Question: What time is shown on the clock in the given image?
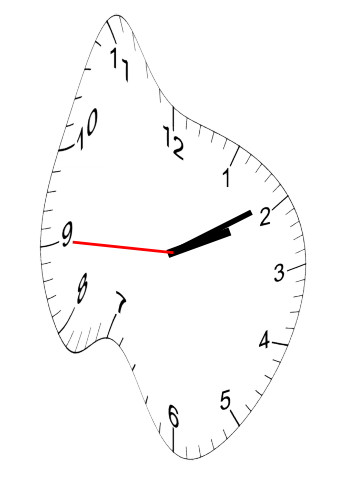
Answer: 02:09:45